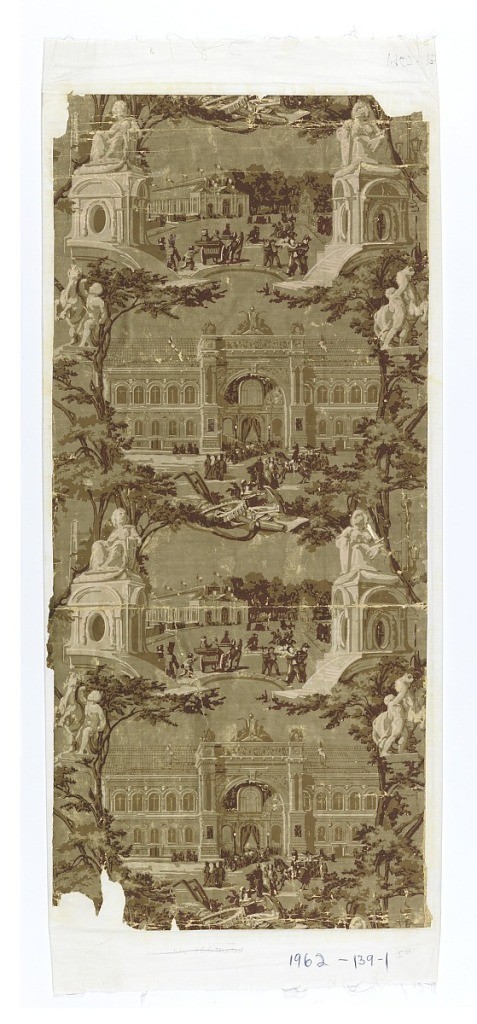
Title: Paris Exposition of 1855
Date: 1855
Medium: Block-printed paper
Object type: Sidewall
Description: Wallpaper commemorating the Paris Exposition of 1855. Two repeats of main building and a smaller building, alternating. Flanking them, the Marly Horse sculptures at the entrance to the Champs Elyseés, and two city statues on pedestals on the Place de la Concorde. Printed in beige and brown on drab ground.